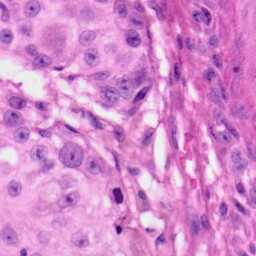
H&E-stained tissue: Skin